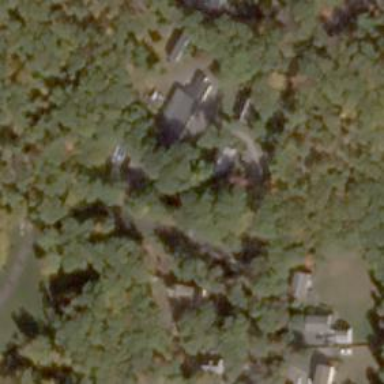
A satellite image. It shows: Driveway.